Brain MRI, t2w sequence, axial 2D slice.
Patient: age 29, sex M, weight 78 kg, height 1.78 m
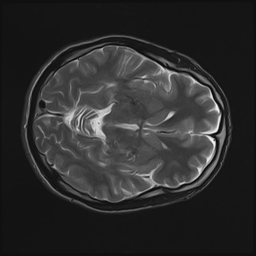